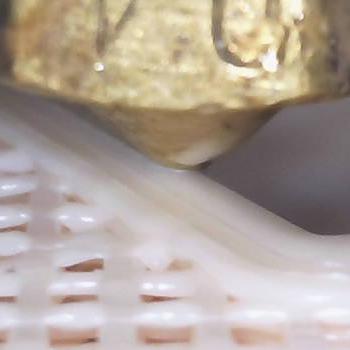
Flow rate: 300%